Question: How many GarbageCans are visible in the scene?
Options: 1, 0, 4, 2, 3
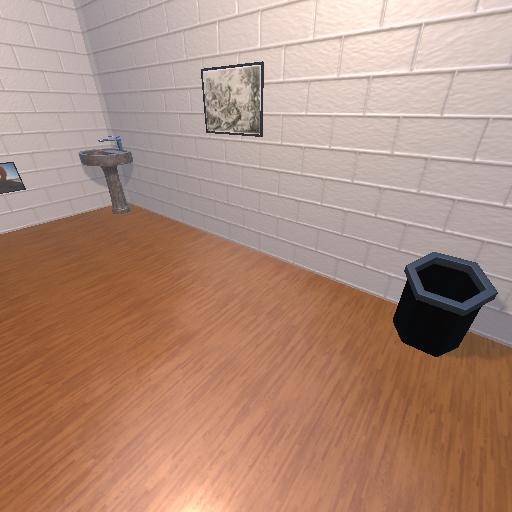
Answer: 1